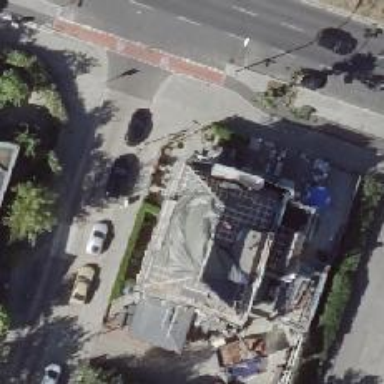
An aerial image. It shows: Pub.